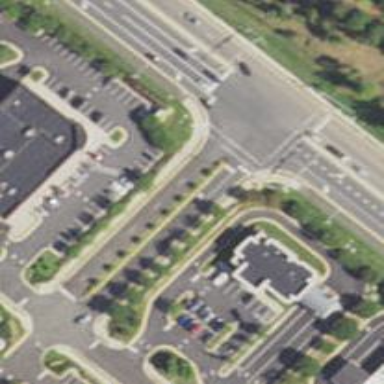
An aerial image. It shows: Service road with asphalt surface and separate sidewalk.